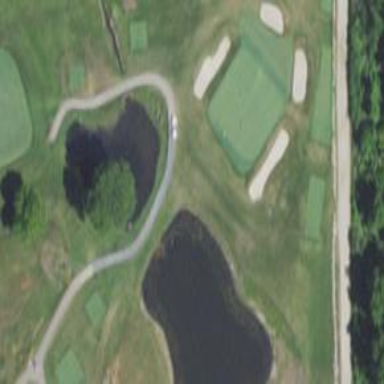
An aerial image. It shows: Water hazard in golf course. The hazard is natural water feature.